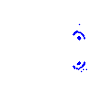
Particle: pion